Question: When your widget (in my case this label) has too long of text then how can you make it so it doesn't get cut off, depending on the the size of the root window (the main window)? I know that you can use 'wraplength=' attribute to wrap the text if it gets to long, although this only works if you know the length of the window before hand. So, what would you do if the user resizes the window, I know how to dynamically change the widget sizes if the window size changes, but not the text inside that widget.
> Example of text getting cut off without using 'wraplength='.
<URL>
> Example of text using 'wraplength=400' not fitting the window if the window gets resized.

As you can see from the image 'wraplength=' doesn't always work. Also, if was to make the window smaller then the 'wraplength=' then we would have the same problem of text getting cut off. So, is their a way to dynamically change the wrap length of a text depending on how wide the user has the window?
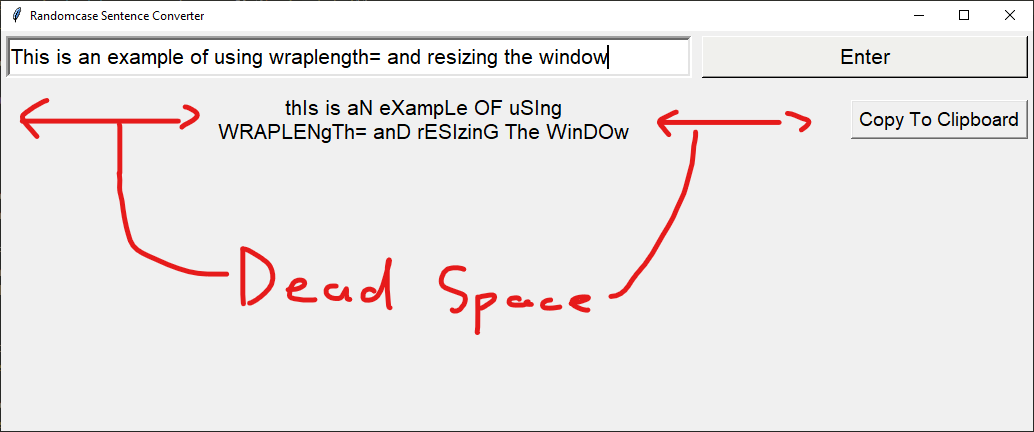
Answer: You have to set 'wraplength' value to the width of the label (you can use '.winfo_width()' method to get it. You would also need to update the 'wraplength' every time the window is being resized (the '"<Configure>"' event).
So, you should do something like this (a bit simplified version):
'''
import tkinter as tk
def enter():
label.configure(text=entry.get())
def copy_to_clipboard():
root.clipboard_append(entry.get())
def update_wraplength(_event):
label.configure(wraplength=label.winfo_width())
root = tk.Tk()
frame1 = tk.Frame(root)
entry = tk.Entry(frame1)
entry.pack(side="left", fill="x", expand=True)
tk.Button(frame1, text="Enter", command=enter) .pack(side="left")
frame1.pack(fill="x")
frame2 = tk.Frame(root)
label = tk.Label(frame2)
label.pack(side="left", fill="x", expand=True)
tk.Button(frame2, text="Copy to Clipoard", command=copy_to_clipboard) .pack(side="left")
frame2.pack(fill="x")
root.bind("<Configure>", update_wraplength)
root.mainloop()
'''
Screenshots:
<URL>
<URL>
Another option is to use a 'Text' widget instead of a 'Label'. Perhaps, you will have to set its state to 'disabled', as well as change some other attributes (e.g. 'background' or 'borderwidth'):
'''
Text(root, state="disabled", ...)
'''